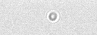
Label: camera_spot